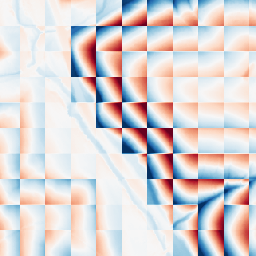
Category: wavelet
Decomposition family: wavelet_dwt
Decomposition parameters: wavelet: haar
level: 5
Upsampling method: area
Upsampling parameters: scale: 8
Upsampling scale: 8